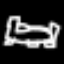
Label: bed